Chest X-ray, AP view. Patient: 67 years old, sex F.
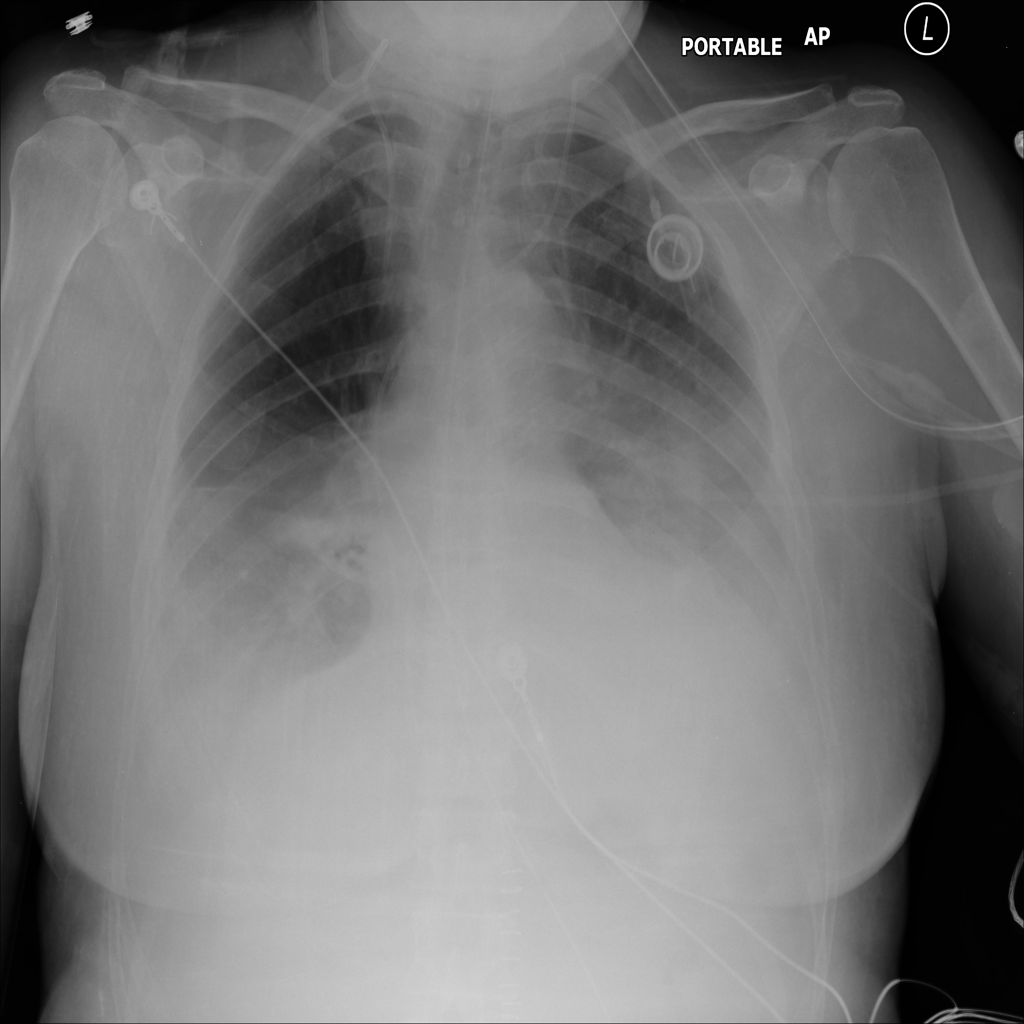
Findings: Effusion